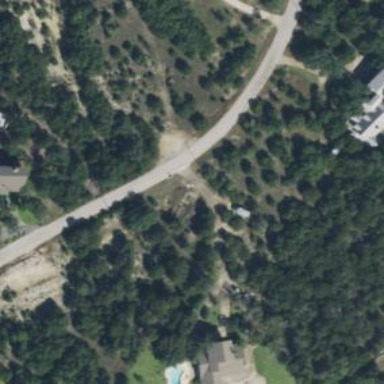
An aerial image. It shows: Driveway leading to service road.